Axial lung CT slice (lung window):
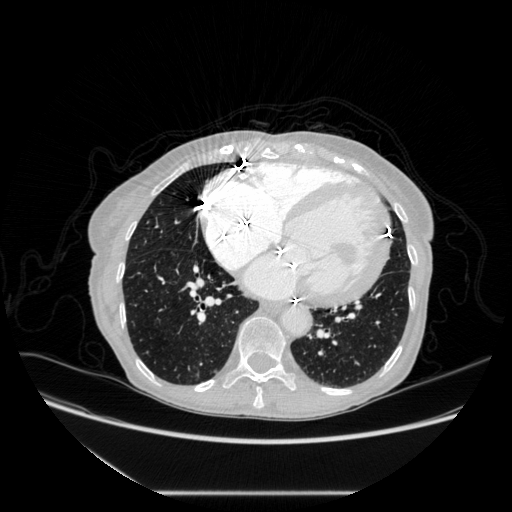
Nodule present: no